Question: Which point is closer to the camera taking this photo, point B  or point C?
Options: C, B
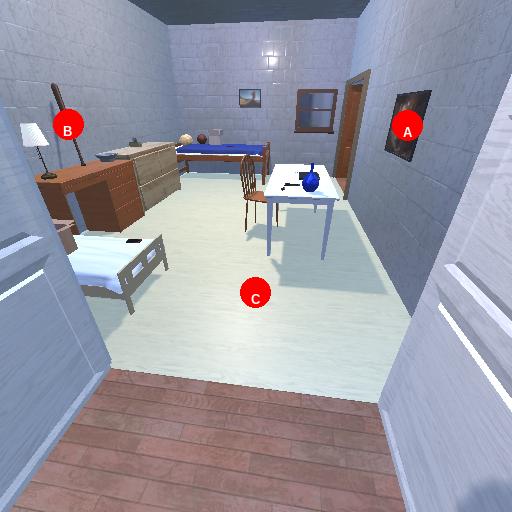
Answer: C